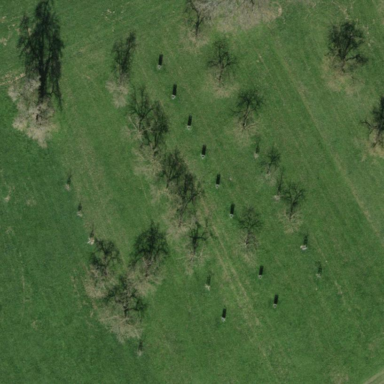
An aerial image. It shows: Orchard.